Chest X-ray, AP view. Patient: 45 years old, sex F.
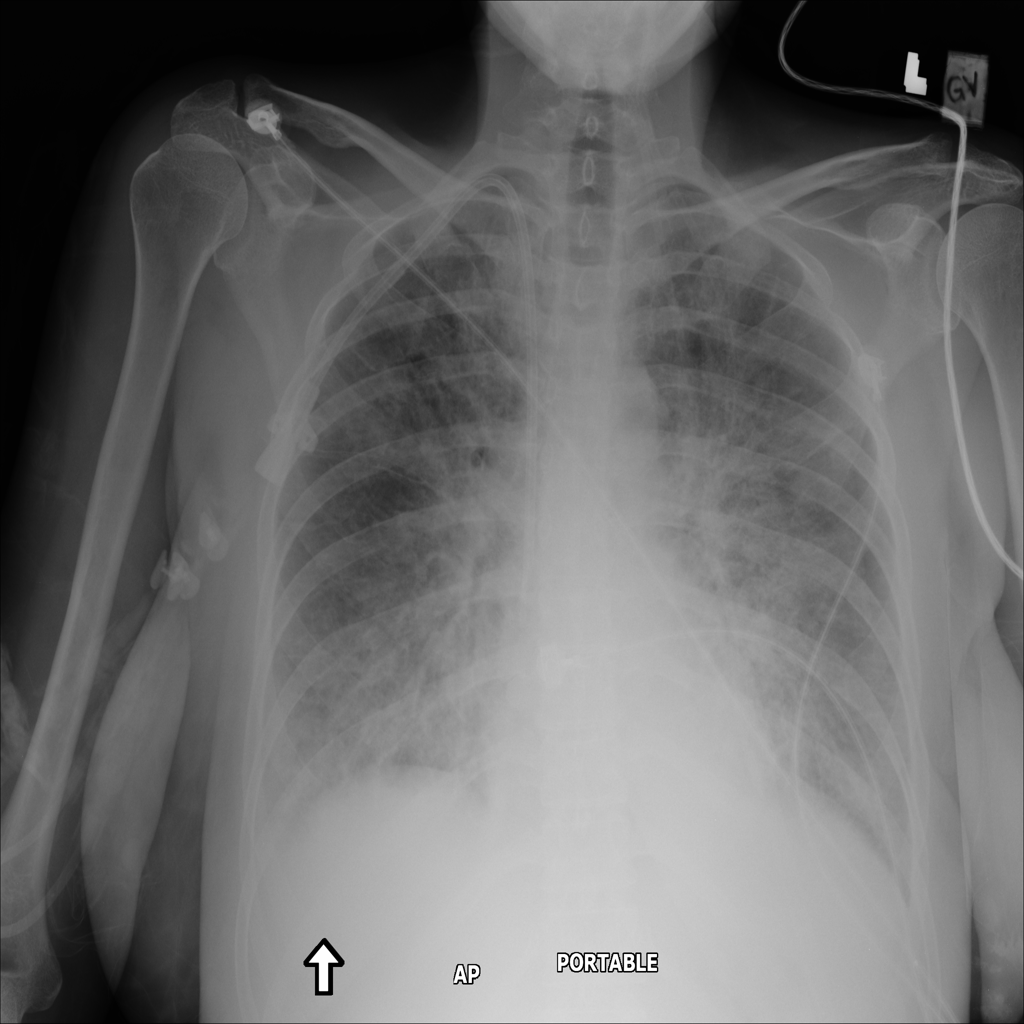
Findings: Edema, Effusion, Infiltration